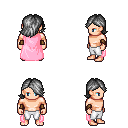
a pixel art fantasy rpg character, male body template, human, light skin, pink cape, white pants, gray swoop hairstyle, cloth bracers, four views (front, back, left, right), 2x2 character sprite sheet, small pixel art, hard edges, no anti-aliasing